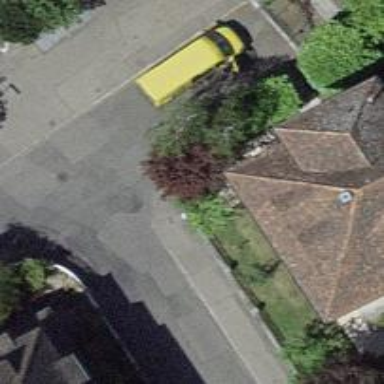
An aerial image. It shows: Kerb barrier.